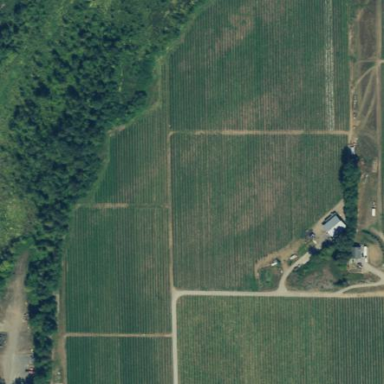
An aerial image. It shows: Farmland with blueberry crops.